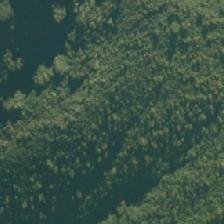
Land cover: broadleaved_indigenous_hardwood